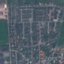
Land use / land cover: Residential